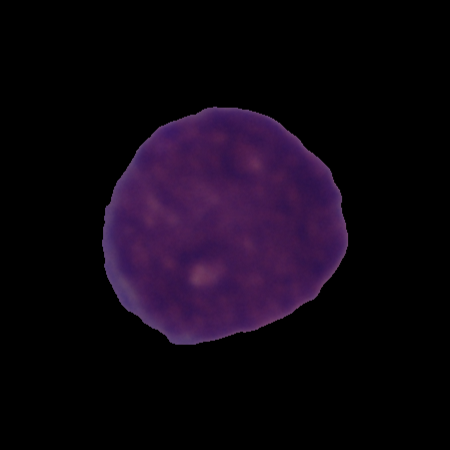
Label: cancer